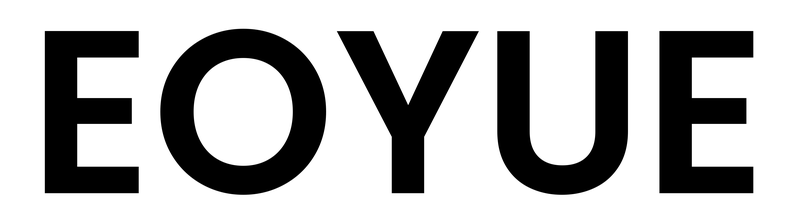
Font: Poppins-SemiBold